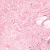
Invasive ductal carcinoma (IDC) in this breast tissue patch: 0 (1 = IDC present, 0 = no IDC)